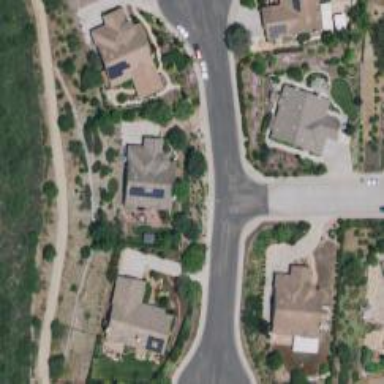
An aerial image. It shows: Residential road.